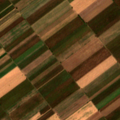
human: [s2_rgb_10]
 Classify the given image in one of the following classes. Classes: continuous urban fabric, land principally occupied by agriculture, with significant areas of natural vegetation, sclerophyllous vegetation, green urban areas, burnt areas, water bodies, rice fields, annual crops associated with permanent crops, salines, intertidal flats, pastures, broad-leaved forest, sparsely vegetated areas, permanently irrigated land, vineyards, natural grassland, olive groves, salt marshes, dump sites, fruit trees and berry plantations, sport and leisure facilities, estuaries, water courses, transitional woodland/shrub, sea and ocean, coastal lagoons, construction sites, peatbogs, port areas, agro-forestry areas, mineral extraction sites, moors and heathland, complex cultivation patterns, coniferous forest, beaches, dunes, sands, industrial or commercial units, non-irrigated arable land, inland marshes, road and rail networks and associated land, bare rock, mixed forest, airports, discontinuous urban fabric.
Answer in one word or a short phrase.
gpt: non-irrigated arable land